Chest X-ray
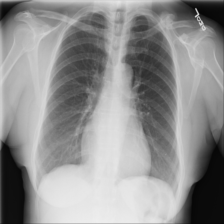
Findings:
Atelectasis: negative
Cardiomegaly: negative
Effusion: negative
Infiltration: positive
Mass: negative
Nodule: negative
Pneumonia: negative
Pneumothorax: negative
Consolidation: negative
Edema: negative
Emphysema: negative
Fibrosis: negative
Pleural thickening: negative
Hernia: negative